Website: home-depot
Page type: stored-credit-cards
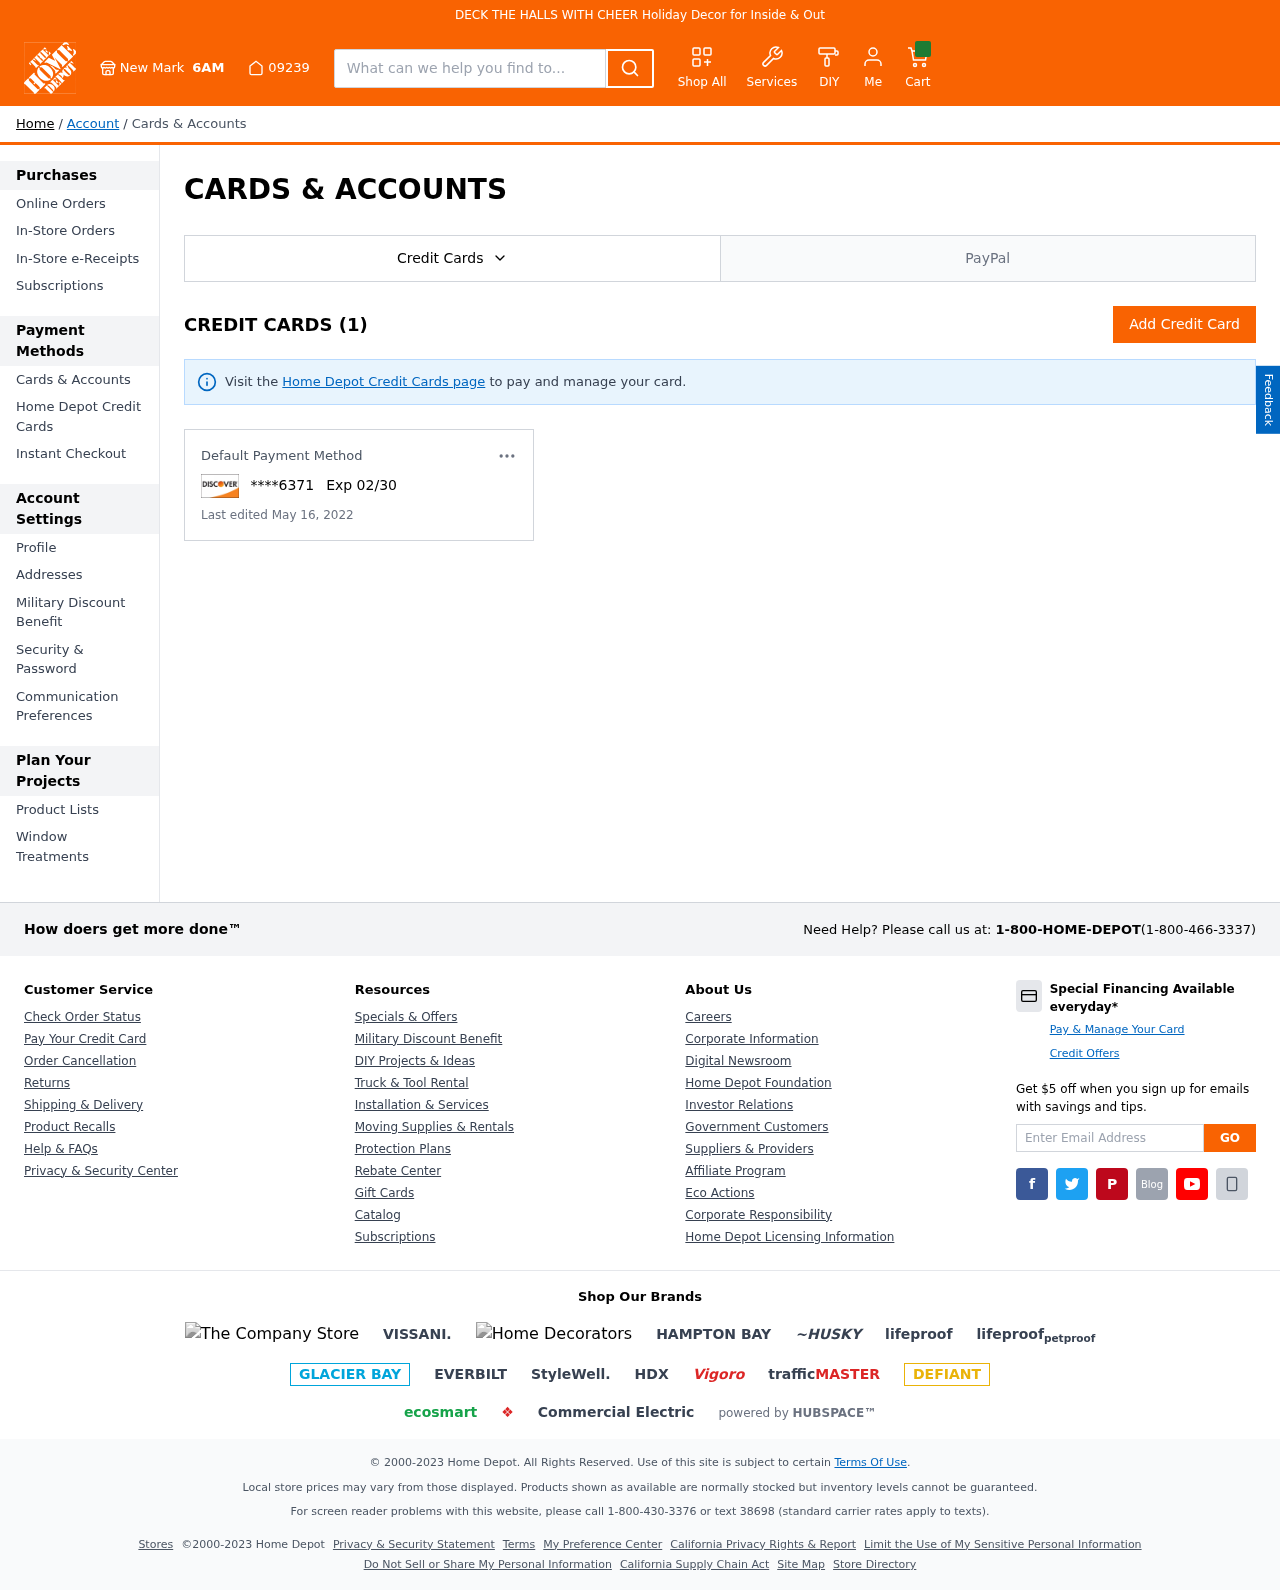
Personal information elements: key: PII_CARD_EXPIRY
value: Exp 02/30
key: PII_CARD_LAST4
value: ****6371
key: PII_CITY
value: New Mark
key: PII_POSTCODE
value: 09239
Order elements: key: ORDER_DATE
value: May 16, 2022
Search elements: key: HEADER_SEARCH
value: What can we help you find to...